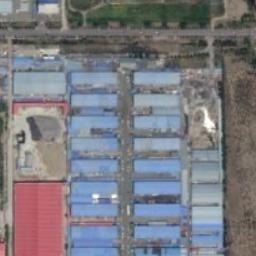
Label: industrial_area